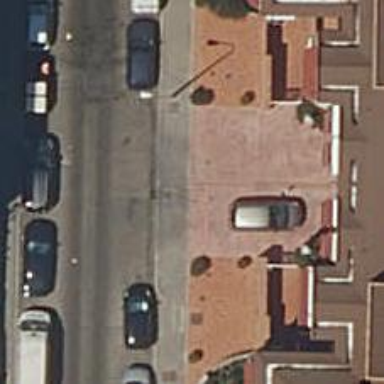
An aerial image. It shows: Parking entrance.